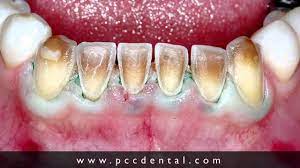
Condition: Tooth Discoloration